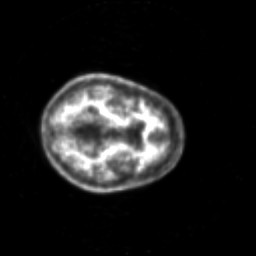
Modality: PET
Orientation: axial
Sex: female
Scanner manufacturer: siemens